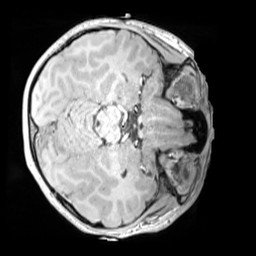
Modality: MP2RAGE
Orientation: axial
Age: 11
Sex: female
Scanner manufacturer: siemens
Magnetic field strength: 3 T
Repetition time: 4 s
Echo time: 0.00303 s